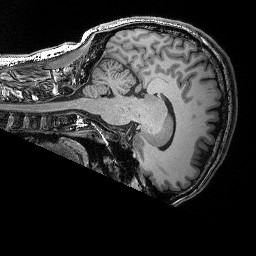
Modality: T1w
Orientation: sagittal
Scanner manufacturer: siemens
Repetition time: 2.25 s
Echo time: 0.00418 s